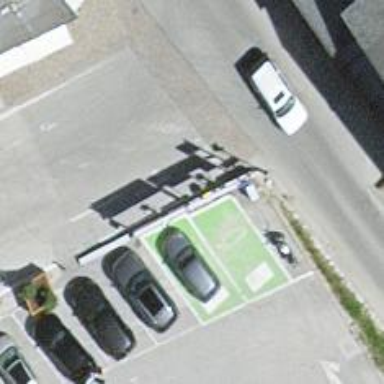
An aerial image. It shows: Charging station.